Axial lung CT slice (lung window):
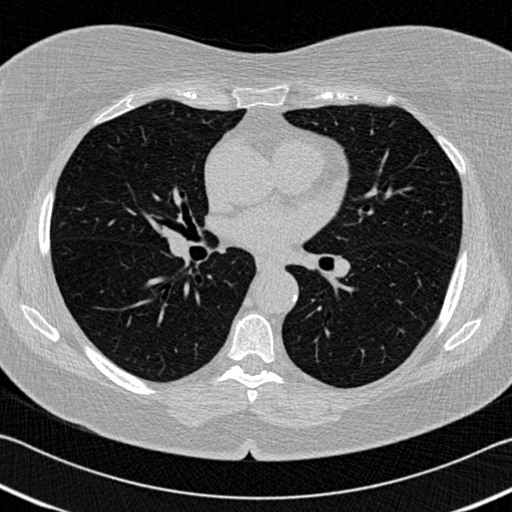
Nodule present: no